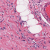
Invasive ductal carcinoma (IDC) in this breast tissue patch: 0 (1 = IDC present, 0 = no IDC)